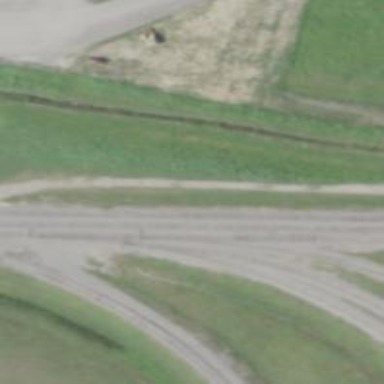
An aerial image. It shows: Railway spur service.